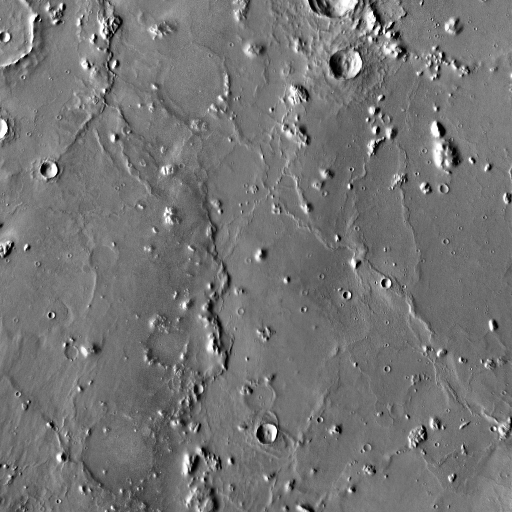
Crater classes present: Background, Other, Layered, Buried